Interaction volume radius: 10 \u00c5
Interaction volume height: 15 \u00c5
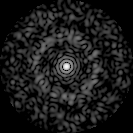
Disorder parameter: 0.8568